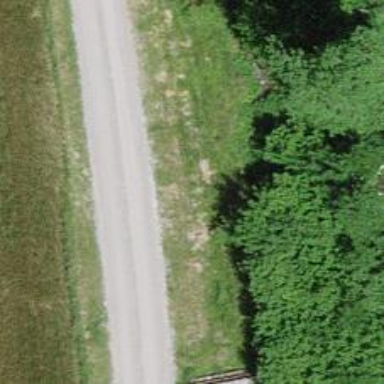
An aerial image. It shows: Paved residential road with high grade track type.